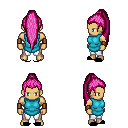
a pixel art fantasy rpg character, male body template, human, tanned skin, teal tunic, white pants, pink extra-long topknot hairstyle, leather bracers, black slippers, four views (front, back, left, right), 2x2 character sprite sheet, small pixel art, hard edges, no anti-aliasing